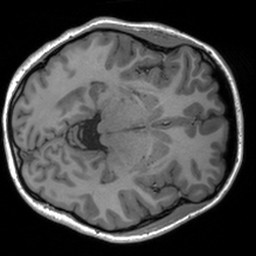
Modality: T1w
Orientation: axial
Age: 23
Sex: female
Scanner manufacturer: siemens
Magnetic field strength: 3 T
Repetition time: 1.9 s
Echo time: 0.00226 s